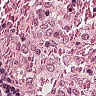
Metastatic tissue present: no